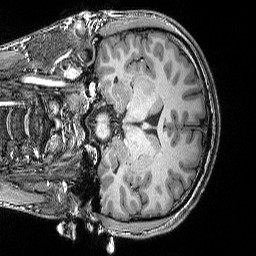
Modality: T1w
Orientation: coronal
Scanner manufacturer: siemens
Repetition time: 2.25 s
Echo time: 0.00418 s